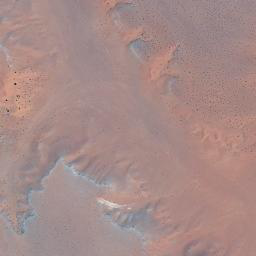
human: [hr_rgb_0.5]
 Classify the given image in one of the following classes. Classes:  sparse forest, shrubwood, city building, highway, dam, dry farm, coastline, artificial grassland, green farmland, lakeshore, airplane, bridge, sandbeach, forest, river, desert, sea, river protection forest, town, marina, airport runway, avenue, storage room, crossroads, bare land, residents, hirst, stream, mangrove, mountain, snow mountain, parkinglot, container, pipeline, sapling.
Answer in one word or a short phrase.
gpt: desert